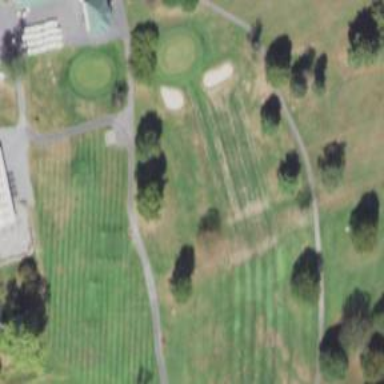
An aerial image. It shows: Path used for both walking and golf.